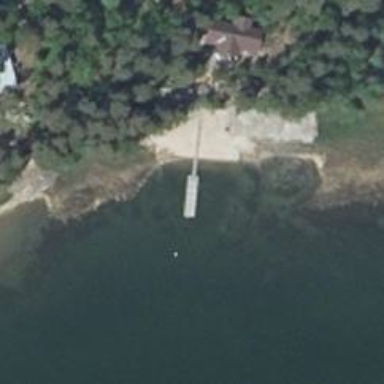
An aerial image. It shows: Man-made pier.